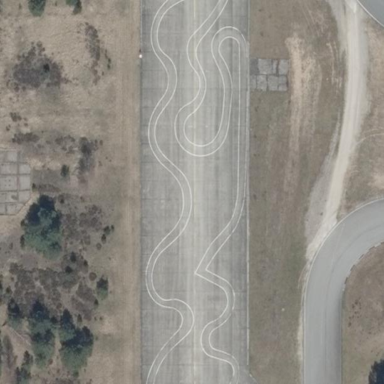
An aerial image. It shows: Concrete raceway.